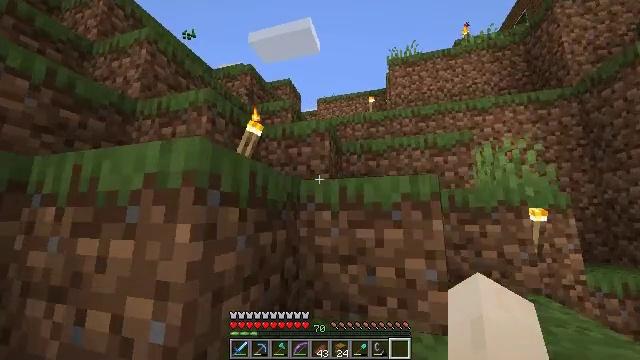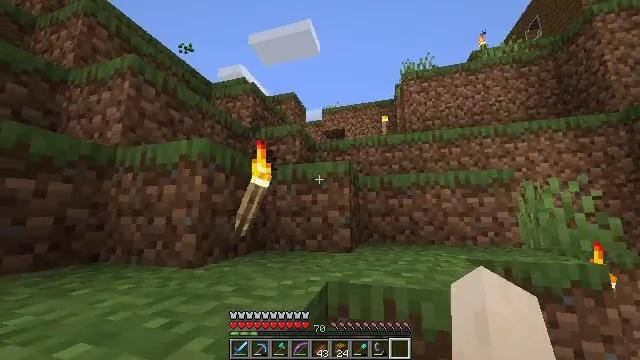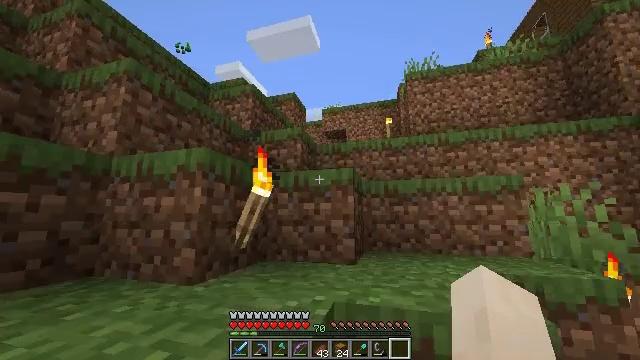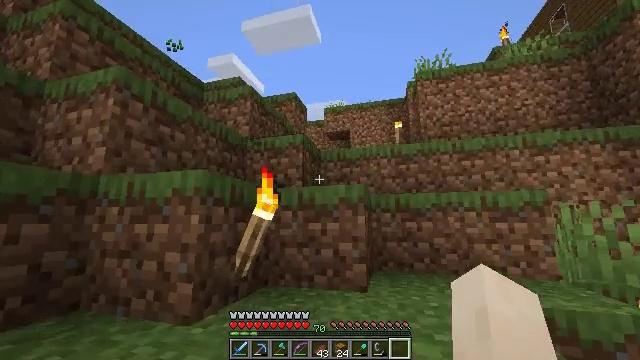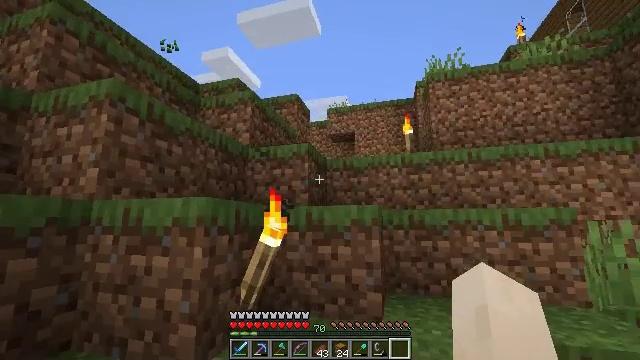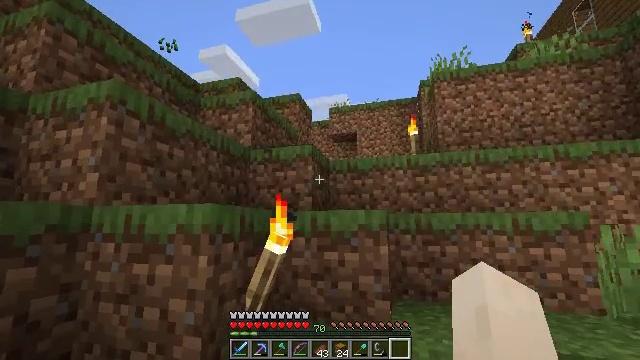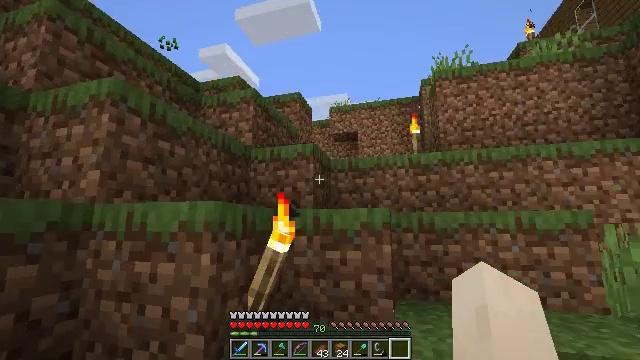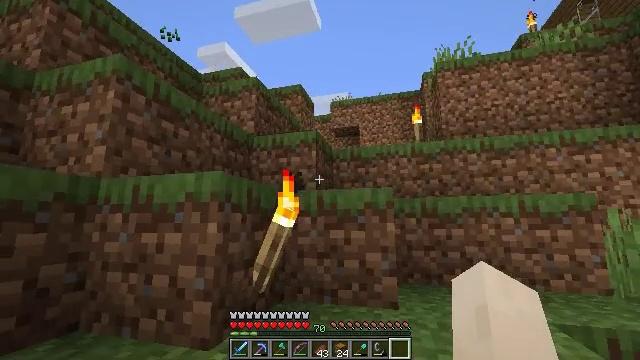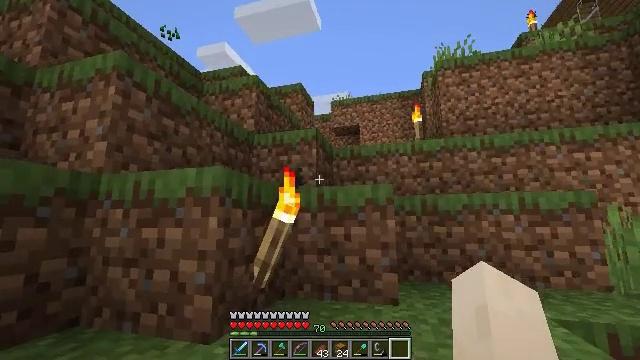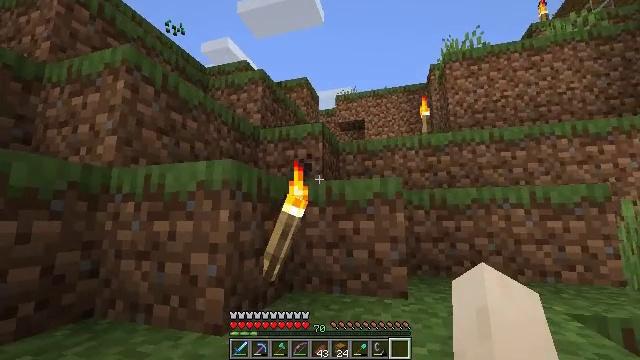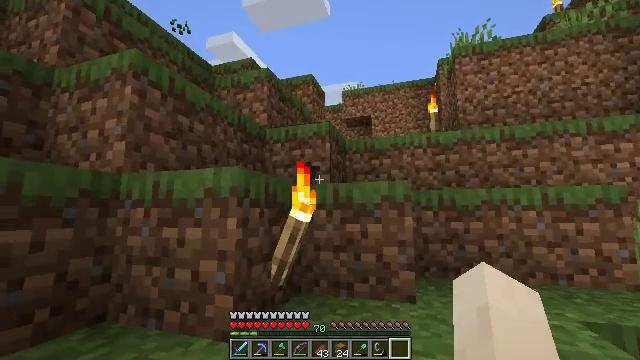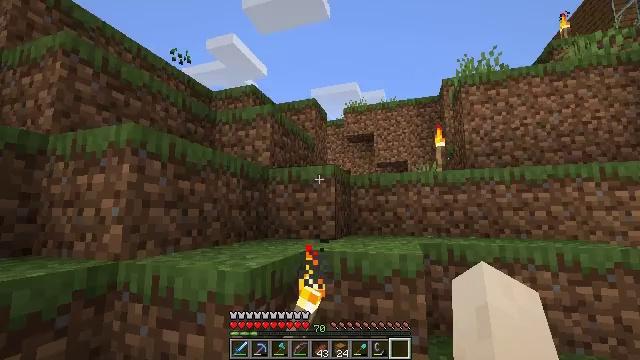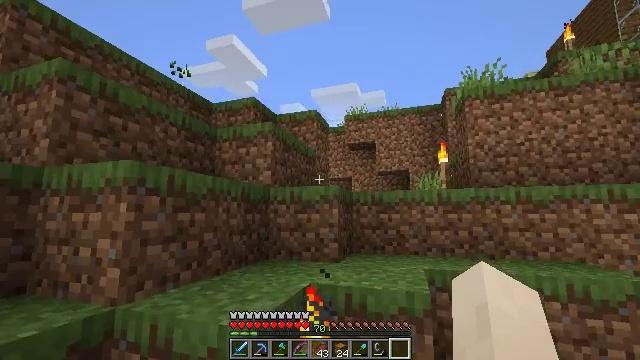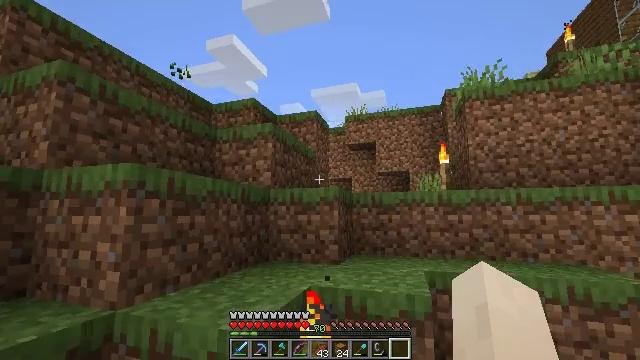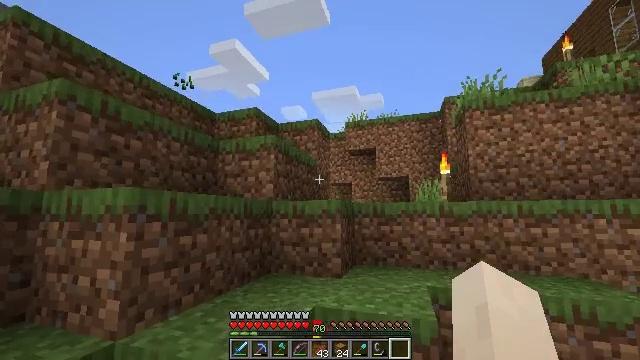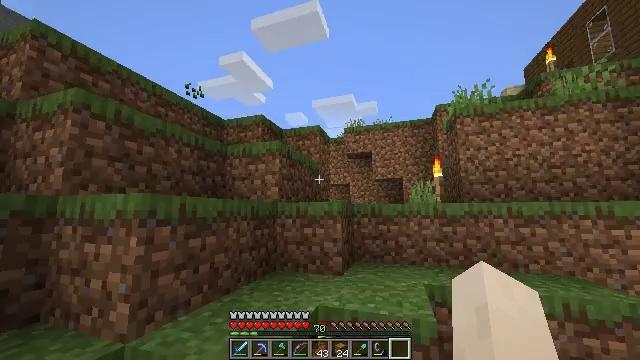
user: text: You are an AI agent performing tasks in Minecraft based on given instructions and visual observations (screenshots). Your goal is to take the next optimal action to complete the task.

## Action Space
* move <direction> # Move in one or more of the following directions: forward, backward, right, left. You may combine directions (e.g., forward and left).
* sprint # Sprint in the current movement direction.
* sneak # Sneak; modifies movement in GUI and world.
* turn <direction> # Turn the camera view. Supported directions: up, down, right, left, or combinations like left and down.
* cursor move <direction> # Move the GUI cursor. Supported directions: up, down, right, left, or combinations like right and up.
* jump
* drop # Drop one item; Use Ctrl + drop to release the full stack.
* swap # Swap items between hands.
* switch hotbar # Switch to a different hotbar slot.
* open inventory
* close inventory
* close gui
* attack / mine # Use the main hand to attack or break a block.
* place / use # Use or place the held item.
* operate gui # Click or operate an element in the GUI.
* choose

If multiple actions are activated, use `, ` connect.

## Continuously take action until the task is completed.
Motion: motion action
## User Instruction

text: Gather the chest from its place.
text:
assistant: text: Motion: move forward, sprint, jump
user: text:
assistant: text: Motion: move forward and move right, sprint, jump
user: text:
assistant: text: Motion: move forward and move right, sprint, jump
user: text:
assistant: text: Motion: move forward and move right, sprint, jump
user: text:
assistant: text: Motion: move forward and move right, sprint, jump
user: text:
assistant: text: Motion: move forward and move right, sprint, jump
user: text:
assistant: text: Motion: move forward and move right, sprint, jump
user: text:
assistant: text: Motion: move forward and move right, sprint, jump
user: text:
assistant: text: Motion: move forward, sprint, jump
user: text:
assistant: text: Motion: move forward, sprint, turn left and down, jump
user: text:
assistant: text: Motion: move forward, sprint, jump
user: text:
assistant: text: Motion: move forward, sprint, jump
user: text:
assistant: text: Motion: move forward, sprint, jump
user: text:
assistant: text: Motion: move forward, sprint, jump
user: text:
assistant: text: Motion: move forward, sprint, jump
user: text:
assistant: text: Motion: move forward, sprint, jump
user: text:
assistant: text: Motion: move forward and move right, sprint, jump
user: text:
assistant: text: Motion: move forward and move right, sprint, jump
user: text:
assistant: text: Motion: move forward and move right, sprint, turn left, jump
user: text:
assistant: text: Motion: move forward and move right, sprint, turn down, jump
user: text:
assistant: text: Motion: move forward, sprint, turn down, jump
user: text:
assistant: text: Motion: move forward and move right, sprint, turn down, jump
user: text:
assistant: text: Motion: move forward and move right, sprint, turn right and down, jump
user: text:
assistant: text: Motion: move forward and move right, sprint, jump
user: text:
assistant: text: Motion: move forward and move right, sprint, jump
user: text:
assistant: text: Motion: move forward and move right, sprint, jump
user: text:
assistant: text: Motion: move forward, sprint, jump
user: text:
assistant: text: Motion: move forward, sprint, jump
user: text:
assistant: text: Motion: move forward, sprint, jump
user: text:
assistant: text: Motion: move forward, sprint, jump